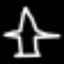
Label: airplane